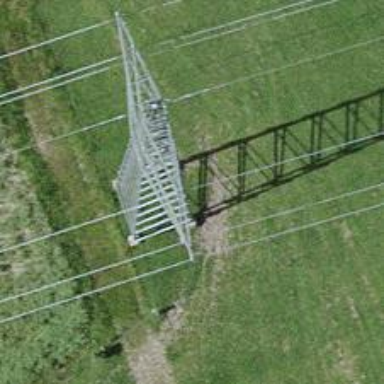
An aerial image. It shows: Power tower.